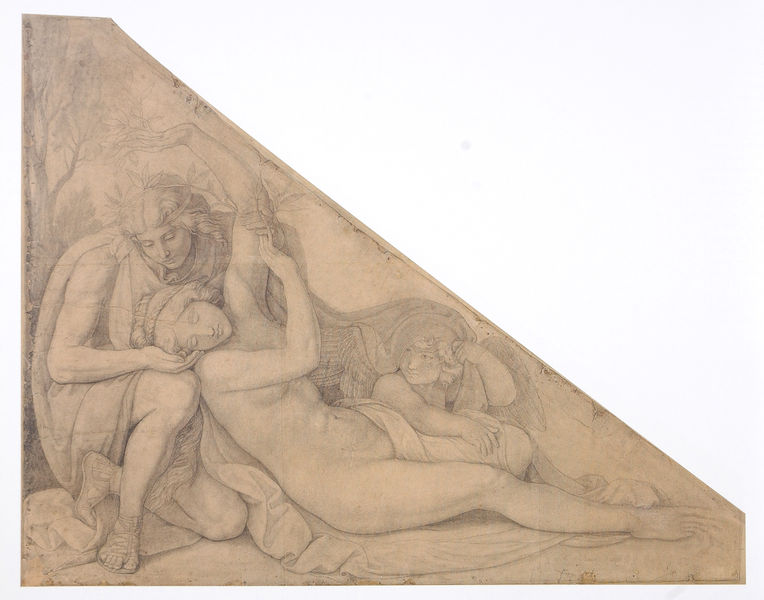
Titel: Apoll und Daphne
Künstler: Peter Cornelius
Standort: Berlin
Institution: Alte Nationalgalerie
Schlagwörter: akt, baum, blätter, flügel, fuß, hand, himmel, kopf, körper, mann, nackt, schlaf, umhang, bäume, dreieck, frauen, landschaft, mädchen, ocker, äste, ausschnitt, braun, brust, busen, femmes, frau, frisur, grau, haar, skizze, stützen, szene, weiss, zeichnung, blick, tuch, beige, arm, arme, band, falten, halten, tod, tot, baumstamm, erde, zweige, boden, gewand, haare, mantel, tücher, drei, kind, klassizismus, paar, personen, locken, mittelscheitel, rosa, scheitel, schräg, seide, traurig, wald, engel, putte, putto, ranken, beine, relief, bein, liebe, papier, umarmung, ecke, frauenakt, liegen, schlafen, schlafend, umrisse, schuhe, studie, grafik, graphik, haarband, figuren, falte, muskeln, wandmalerei, melancholie, melancholisch, sandalen, bauch, nackte, junge, knie, liegend, scham, zehen, foto, fotografie, adam, barfuss, eva, nacktheit, antike, kohle, zweig, milch, radierung, baun, schwarzweiß, knien, bleistift, entwurf, kranz, lorbeer, lorbeerkranz, göttin, streicheln, fraun, karton, schwarz weis, liebespaar, sandale, jüngling, sterben, geflochten, antik, hingabe, liebende, fall, eros, venus, fresko, femme, vorlage, amor, ohnmacht, putti, liegt, deutschrömer, rötel, berührung, helfen, antique, wickeln, zärtlich, präraphaeliten, vorzeichnung, teil, betten, nckt, freske, anges, grafit, lukasbund, cornelius, gewandt, ölzweig, trapez, sezene, grissaille, engelsflügel, frseken, graumalerei, haaarkranz, mackt, schräf, nudité, déesse, nymphe, laurier, nackt akt, grraphit, taruer, fées